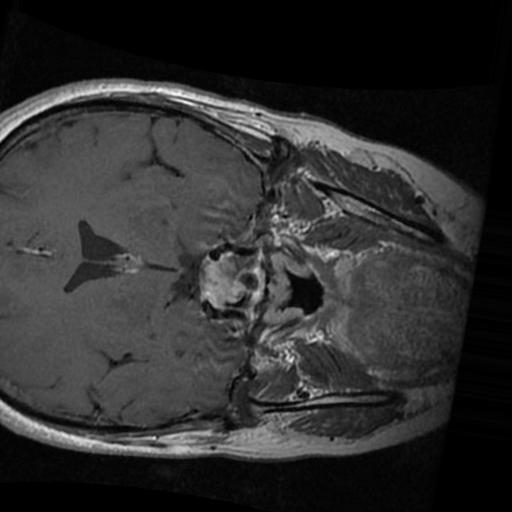
Label: brain_tumor